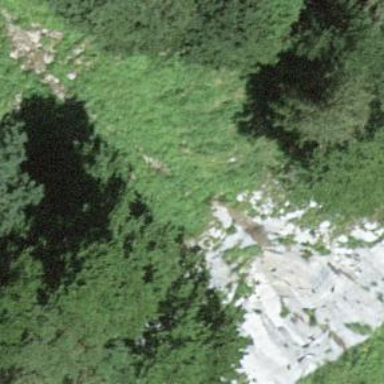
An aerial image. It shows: Cliff in nature.